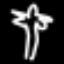
Label: palm tree